【题型】填空题　【知识点】平面几何　【难度】medium
2020 年 12 月 8 日，中国和尼泊尔联合公布珠穆朗玛峰最新高程为 8848.86 （单位：m），三角高程测量法是珠峰高程测量方法之一，如图是三角高程测量法的一个示意图，现有 $A$、$B$、$C$ 三点，且 $A$、$B$、$C$ 在同一水平面上的投影 $A'$、$B'$、$C'$ 满足 $\angle A'C'B' = 45^\circ$，$\angle A'B'C' = 60^\circ$，由 $C$ 点测得 $B$ 点的仰角为 $15^\circ$，$BB'$ 与 $CC'$ 的差为 100；由 $B$ 点测得 $A$ 点的仰角为 $45^\circ$，则 $A$、$C$ 两点到水平面的高度差约为\underline{\qquad\qquad}.

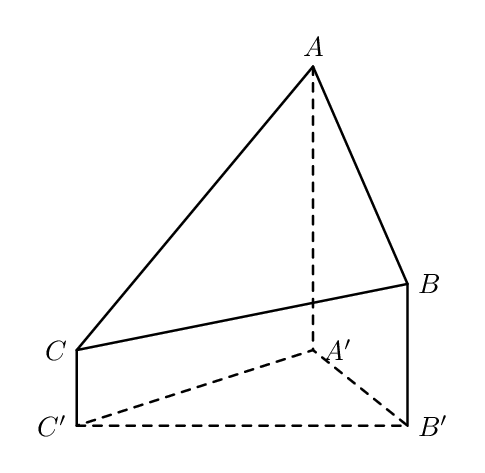
【解答】
【答案】 $100(\sqrt{3} + 2)$

【分析】 过 $C$ 作 $CD \perp BB'$，过 $B$ 作 $BE \perp AA'$，由已知条件求出 $BD$、$AE$，所求高度差即为 $BD + AE$.

【详解】 过 $C$ 作 $CD \perp BB'$，过 $B$ 作 $BE \perp AA'$，如图所示，

已知 $BB'$ 与 $CC'$ 的差为 100，则 $BD = 100$，

又 $\angle BCD = 15^\circ$，则 $CD = \frac{100}{\tan 15^\circ}$，

因 $\tan 15^\circ = \tan(60^\circ - 45^\circ) = \frac{\tan 60^\circ - \tan 45^\circ}{1 + \tan 60^\circ \tan 45^\circ} = \frac{\sqrt{3} - 1}{1 + \sqrt{3}}$

则 $B'C' = CD = \frac{100}{\frac{\sqrt{3} - 1}{1 + \sqrt{3}}} = 100(2 + \sqrt{3})$，

又 $\angle A'C'B' = 45^\circ$，$\angle A'B'C' = 60^\circ$，则 $\angle C'A'B' = 75^\circ$，

由正弦定理 $\frac{C'B'}{\sin \angle C'A'B'} = \frac{A'B'}{\sin \angle A'C'B'}$，则 $\frac{100(2+\sqrt{3})}{\sin 75^\circ} = \frac{A'B'}{\sin 45^\circ}$，

因 $\sin 75^\circ = \sin(30^\circ + 45^\circ) = \sin 30^\circ \cos 45^\circ + \sin 45^\circ \cos 30^\circ = \frac{\sqrt{6} + \sqrt{2}}{4}$，

即 $A'B' = \frac{100(2+\sqrt{3}) \times \frac{\sqrt{2}}{2}}{\frac{\sqrt{2} + \sqrt{6}}{4}} = 100 + 100\sqrt{3}$，

又 $\angle ABE = 45^\circ$，所以 $AE = BE = A'B' = 100 + 100\sqrt{3}$，

则 $A, C$ 两点到水平面 $A'B'C'$ 的高度差

$AA' - CC' = BD + AE = 100 + 100 + 100\sqrt{3} = 200 + 100\sqrt{3} = 100(\sqrt{3} + 2)$ （米）.

故答案为：$100(\sqrt{3} + 2)$.
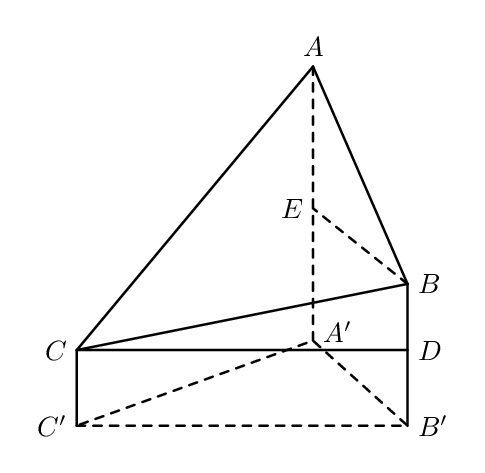